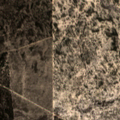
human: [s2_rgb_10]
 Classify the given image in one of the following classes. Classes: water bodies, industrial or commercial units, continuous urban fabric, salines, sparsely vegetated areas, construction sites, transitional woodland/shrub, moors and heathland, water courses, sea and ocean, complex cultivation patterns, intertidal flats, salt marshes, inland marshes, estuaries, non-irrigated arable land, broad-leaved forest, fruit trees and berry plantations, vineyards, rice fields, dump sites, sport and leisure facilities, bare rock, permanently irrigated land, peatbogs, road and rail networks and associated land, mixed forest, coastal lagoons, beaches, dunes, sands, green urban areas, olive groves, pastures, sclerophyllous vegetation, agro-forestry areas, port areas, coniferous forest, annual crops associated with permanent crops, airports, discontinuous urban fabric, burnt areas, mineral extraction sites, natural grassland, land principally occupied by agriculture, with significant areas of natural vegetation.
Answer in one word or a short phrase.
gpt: coniferous forest, transitional woodland/shrub